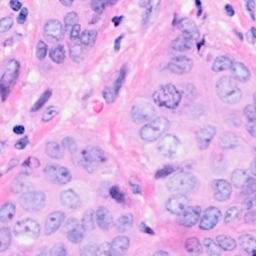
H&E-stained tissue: Breast